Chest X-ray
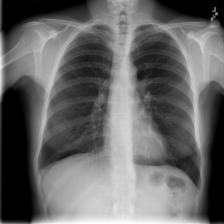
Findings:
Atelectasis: negative
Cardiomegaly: negative
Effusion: negative
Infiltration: negative
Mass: negative
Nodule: negative
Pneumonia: negative
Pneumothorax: negative
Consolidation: negative
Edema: negative
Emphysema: negative
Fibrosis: negative
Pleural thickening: negative
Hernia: negative